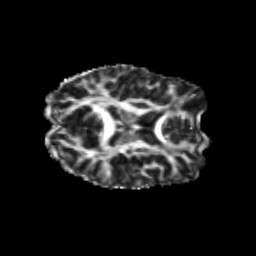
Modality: FA
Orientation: axial
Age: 21
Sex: male
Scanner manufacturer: siemens
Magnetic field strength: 3 T
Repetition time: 3.5 s
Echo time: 0.104 s